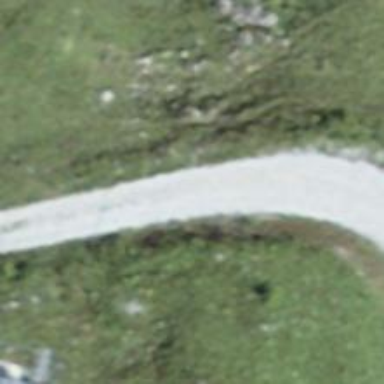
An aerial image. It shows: Unclassified road with gravel surface. The road is designed for downhill activities.